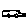
Label: car